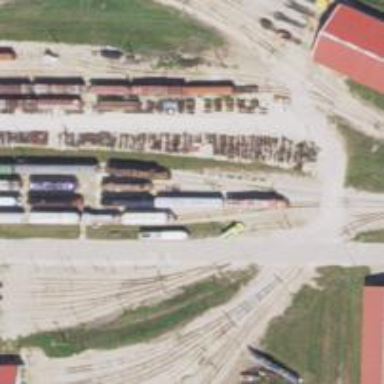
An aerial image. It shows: Preserved rail yard. The yard contains railway tracks.